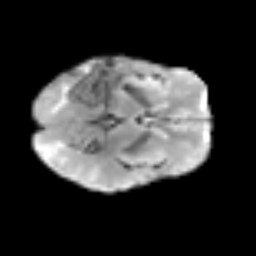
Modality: T2w
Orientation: axial
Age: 58
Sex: female
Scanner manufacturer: siemens
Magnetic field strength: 3 T
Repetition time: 3.2 s
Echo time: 0.081 s